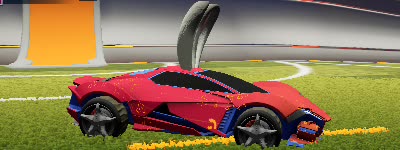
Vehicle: werewolf